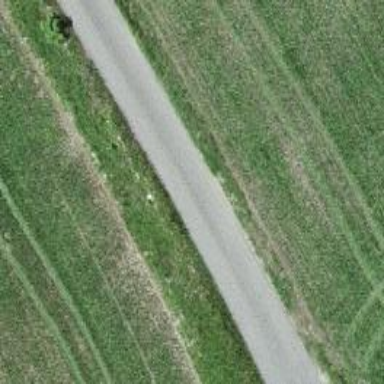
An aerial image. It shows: Well-maintained track road of grade 1.